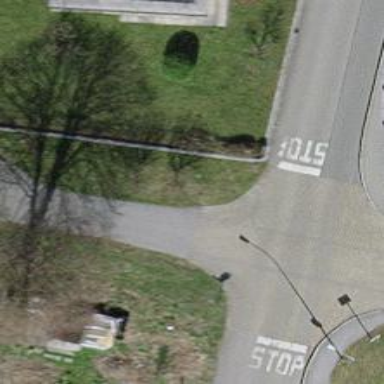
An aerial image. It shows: Guidepost providing information.